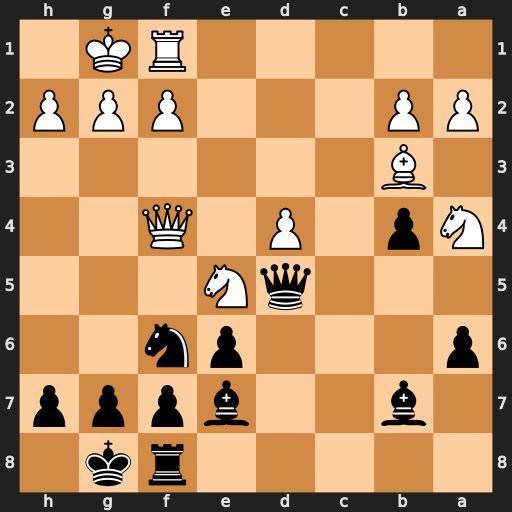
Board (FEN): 5rk1/1b2bppp/p3pn2/3qN3/Np1P1Q2/1B6/PP3PPP/5RK1
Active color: b
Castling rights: -
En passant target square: -
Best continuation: Qxg2#